Question: I have a weird problem with Google when I search for my web address. The problem is when I type in Google search ex. mydomain.com, the results are from alldomain.com - not from my website, and Google give a link "Search instead for mydomain.com", and I need to click that link to give results for mydomain.com. What can I do to fix this problem?
Here is what I mean:
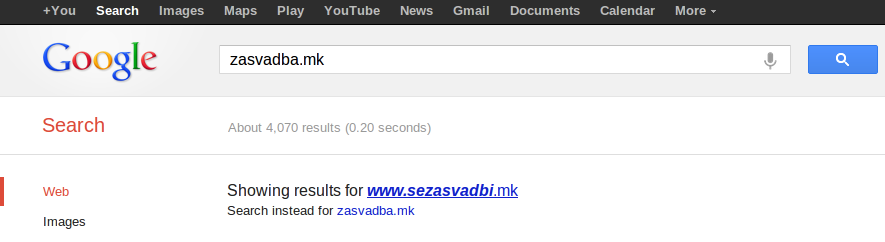
Answer: If that's a new website and you don't have a <URL> so that it'll start index it ASAP.
If it's an "old" website that suddenly stopped appearing on google search results - you can read the answer I posted <URL>.